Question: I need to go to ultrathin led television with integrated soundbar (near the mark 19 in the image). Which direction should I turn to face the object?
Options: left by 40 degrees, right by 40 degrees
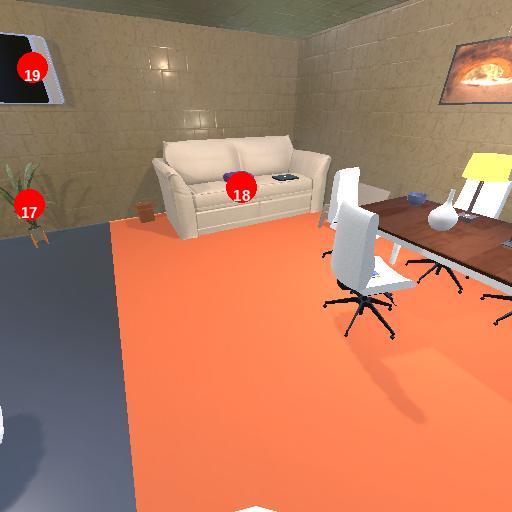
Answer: left by 40 degrees